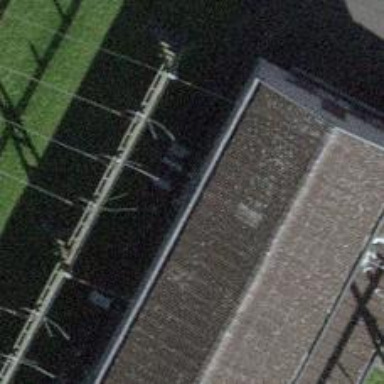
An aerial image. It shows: Insulator used in power equipment.